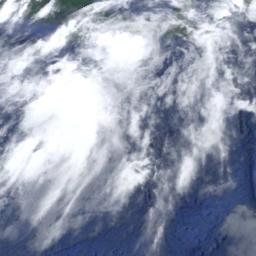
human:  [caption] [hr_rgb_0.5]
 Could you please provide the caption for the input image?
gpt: Large fluffy white clouds on green land and blue sea .

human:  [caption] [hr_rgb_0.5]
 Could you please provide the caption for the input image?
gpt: The white cloud is above blue sea .

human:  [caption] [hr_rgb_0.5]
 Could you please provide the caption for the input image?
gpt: A large cloud of white clouds floated above the hills .

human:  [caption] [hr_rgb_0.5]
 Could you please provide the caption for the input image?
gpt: The stratus clouds are located above the surface of the sea .

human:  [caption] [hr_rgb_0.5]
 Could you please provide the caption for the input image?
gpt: There are many white clouds over a blue sea .